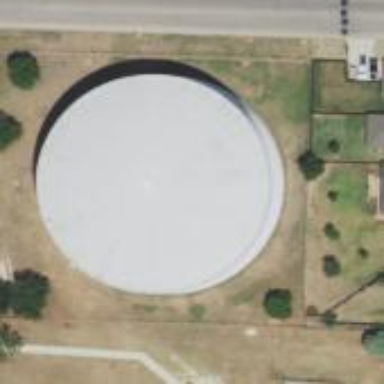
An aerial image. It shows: Building housing man-made water storage tank.